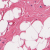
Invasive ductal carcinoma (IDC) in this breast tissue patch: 0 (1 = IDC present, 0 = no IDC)